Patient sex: F
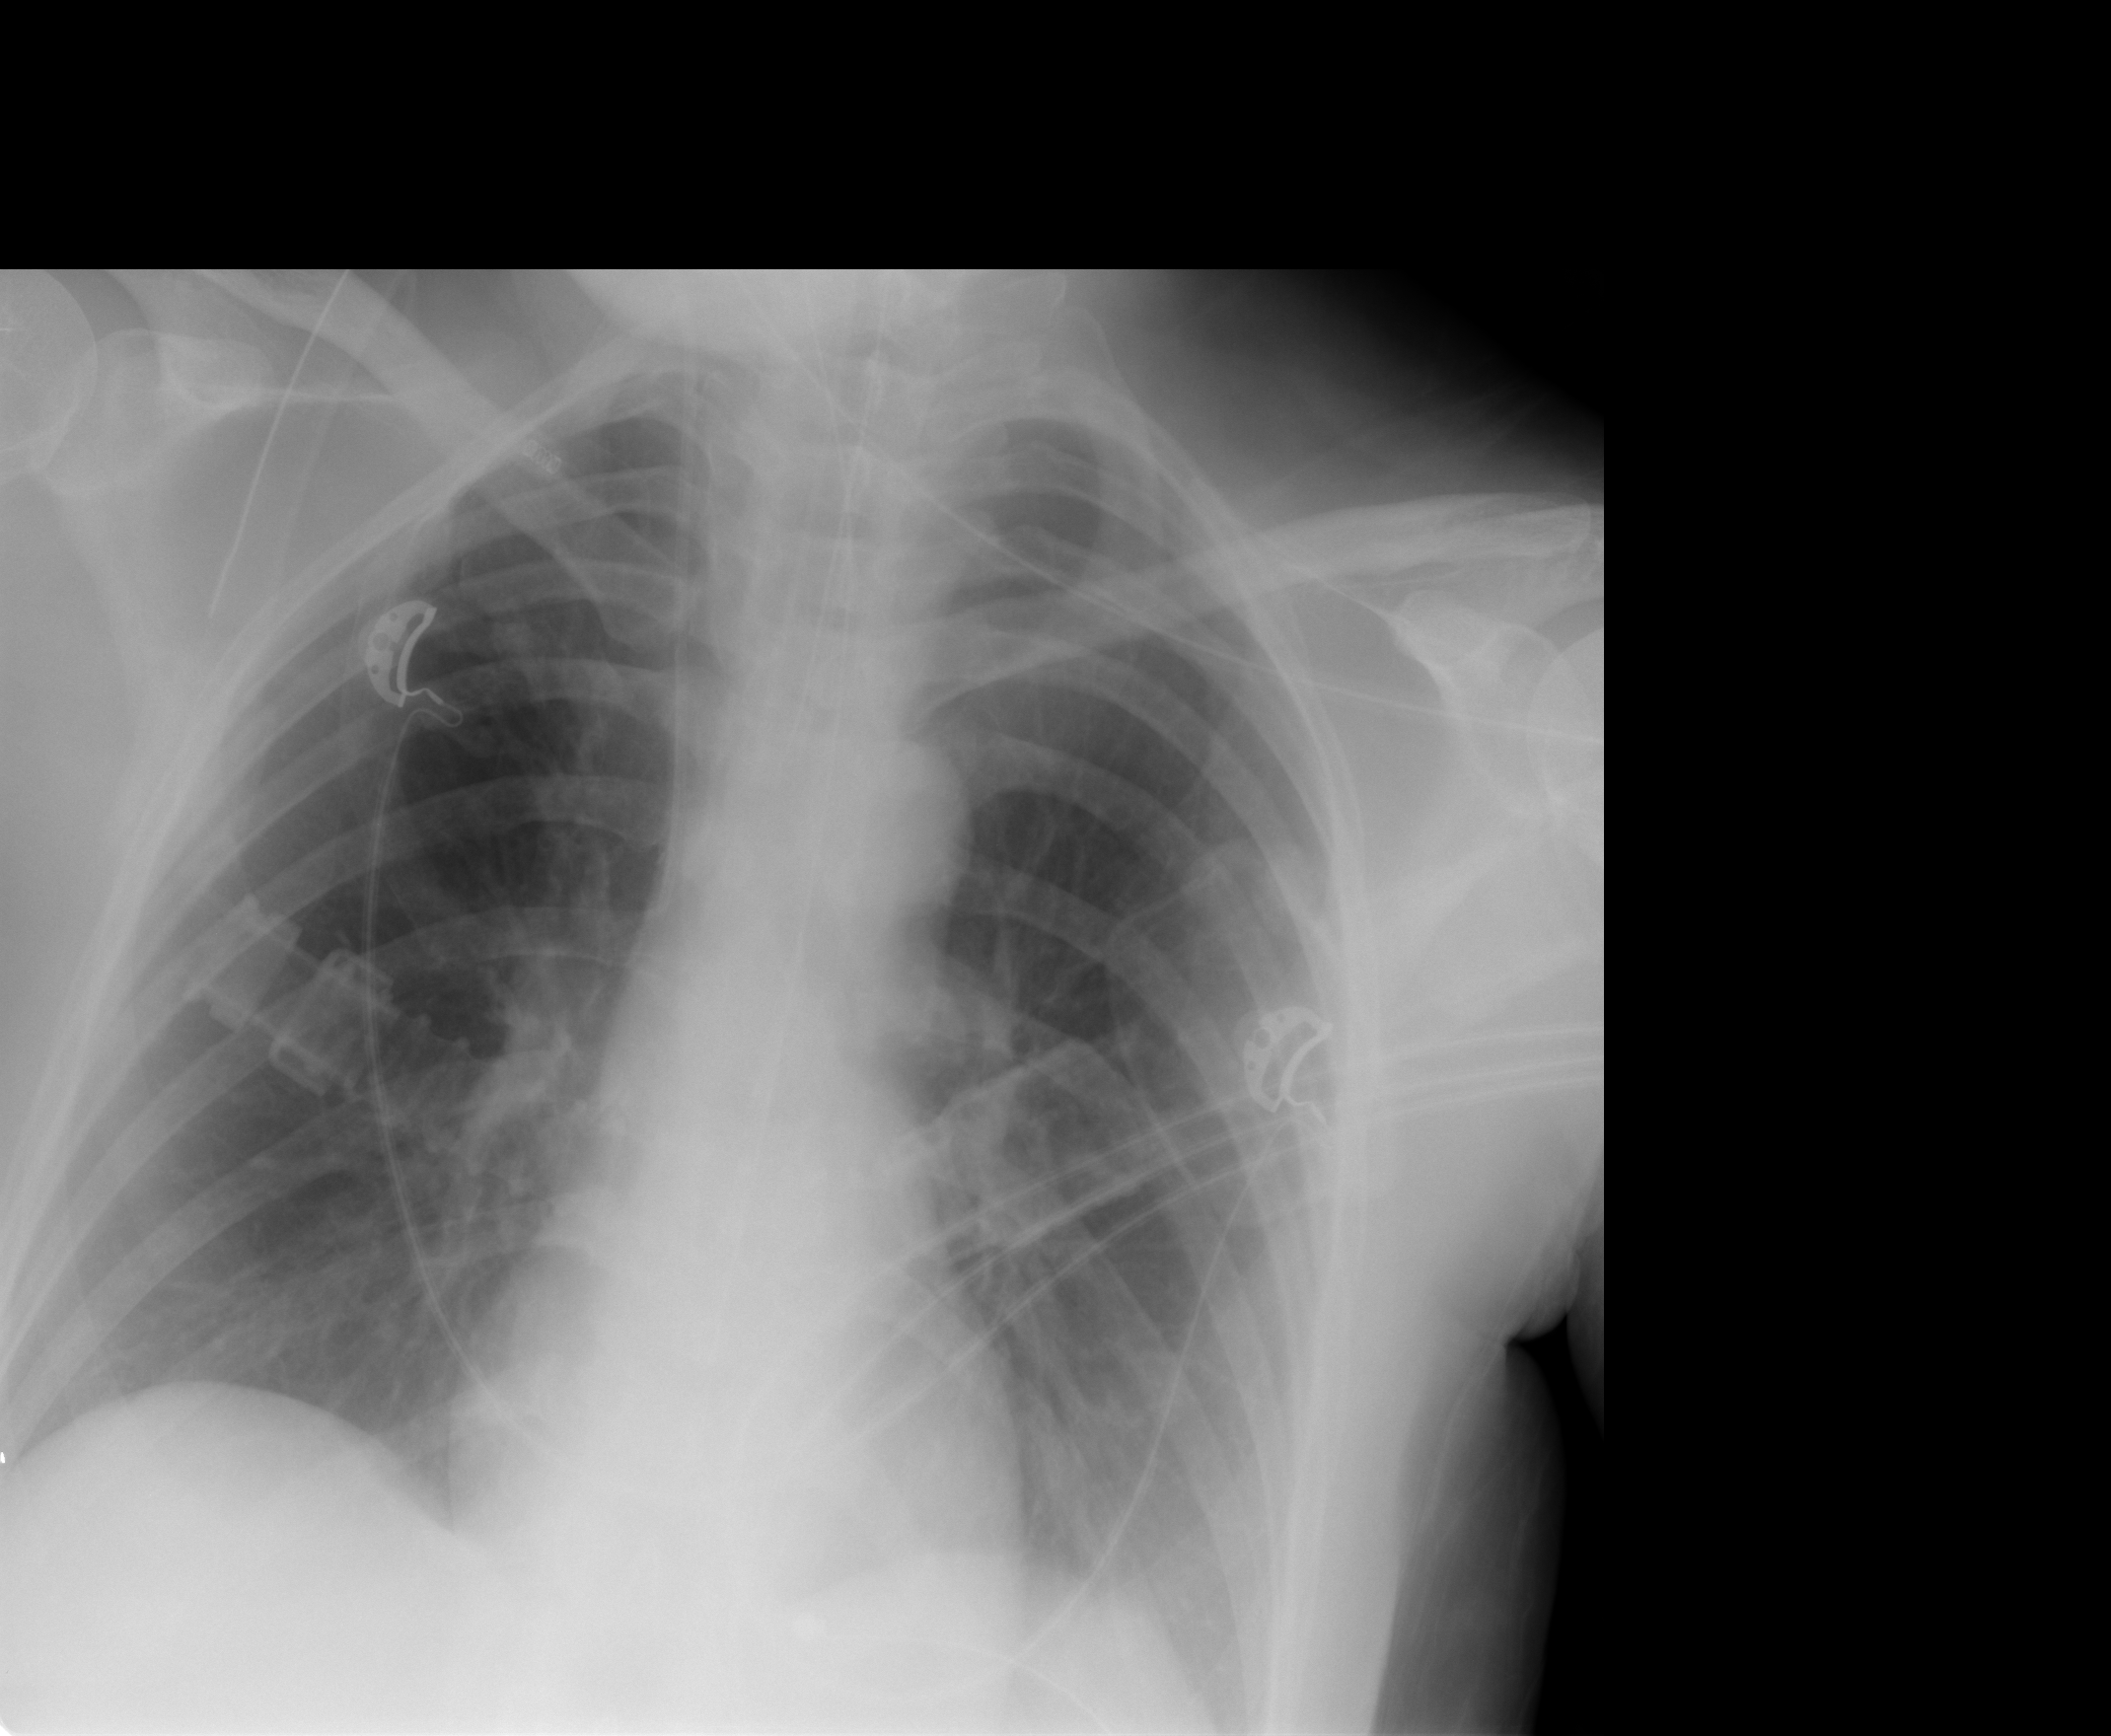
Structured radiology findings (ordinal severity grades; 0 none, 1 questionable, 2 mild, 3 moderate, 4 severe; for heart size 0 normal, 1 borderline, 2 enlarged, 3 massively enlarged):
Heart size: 0
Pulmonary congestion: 0
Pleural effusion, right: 0
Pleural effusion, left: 0
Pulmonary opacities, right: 0
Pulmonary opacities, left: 0
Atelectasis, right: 0
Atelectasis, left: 2